Question: I'm trying to return just a single result from the following XML when you search by UID:
'''
<Photos>
<Photo UID="a3d508784ff3456da7bf2ff8ce08e577">
<Date>2014-08-22T14:00:32.<PHONE>+01:00</Date>
<File>a3d508784ff3456da7bf2ff8ce08e577.jpg</File>
<CrimeRef>CR123456/14</CrimeRef>
</Photo>
<Photo UID="735620a99f2c4dfd9f2c1870136e993e">
<Date>2014-08-22T14:07:29.<PHONE>+01:00</Date>
<File>735620a99f2c4dfd9f2c1870136e993e.jpg</File>
<CrimeRef>CR999999/99</CrimeRef>
</Photo>
<Photo UID="c186993e8a0246c29dd180396dfea47b">
<Date>2014-08-22T14:07:29.<PHONE>+01:00</Date>
<File>c186993e8a0246c29dd180396dfea47b.jpg</File>
<CrimeRef>CR999999/99</CrimeRef>
</Photo>
</Photos>
'''
I'm using the following code for this:
'''
var fileList = xml.Descendants("Photo")
.Where(e => e.Attribute("UID") != null
&& (string)e.Attribute("UID").Value == ID)
.ToList();
var fileName = fileList[0];
'''
The problem is that fileList[0] has the entire XML element, rather than just the file name:

Is there anyway to just do an equivalent of in LINQ that will allow me to just return the 'File' value for that element? I've tried doing this with no luck:
'''
var fileName = fileList[0]['File'];
'''
Many thanks
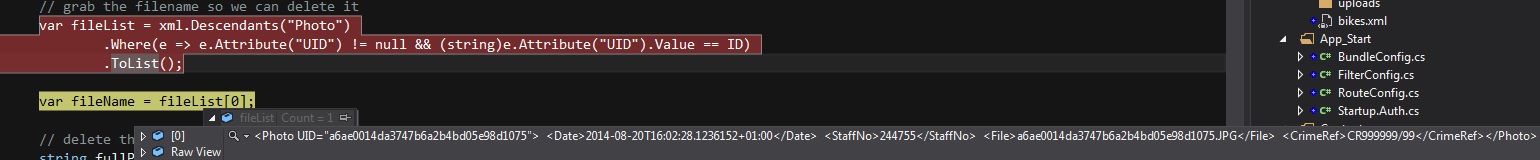
Answer: Just add
'''
.Select(x=>(string)x.Element("File"))
'''
after 'Where'
PS: Casting XElement to a type is safer since it wouldn't also throw exception even if File tag doesn't exists (just returns null)